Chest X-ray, AP view. Patient: 48 years old, sex M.
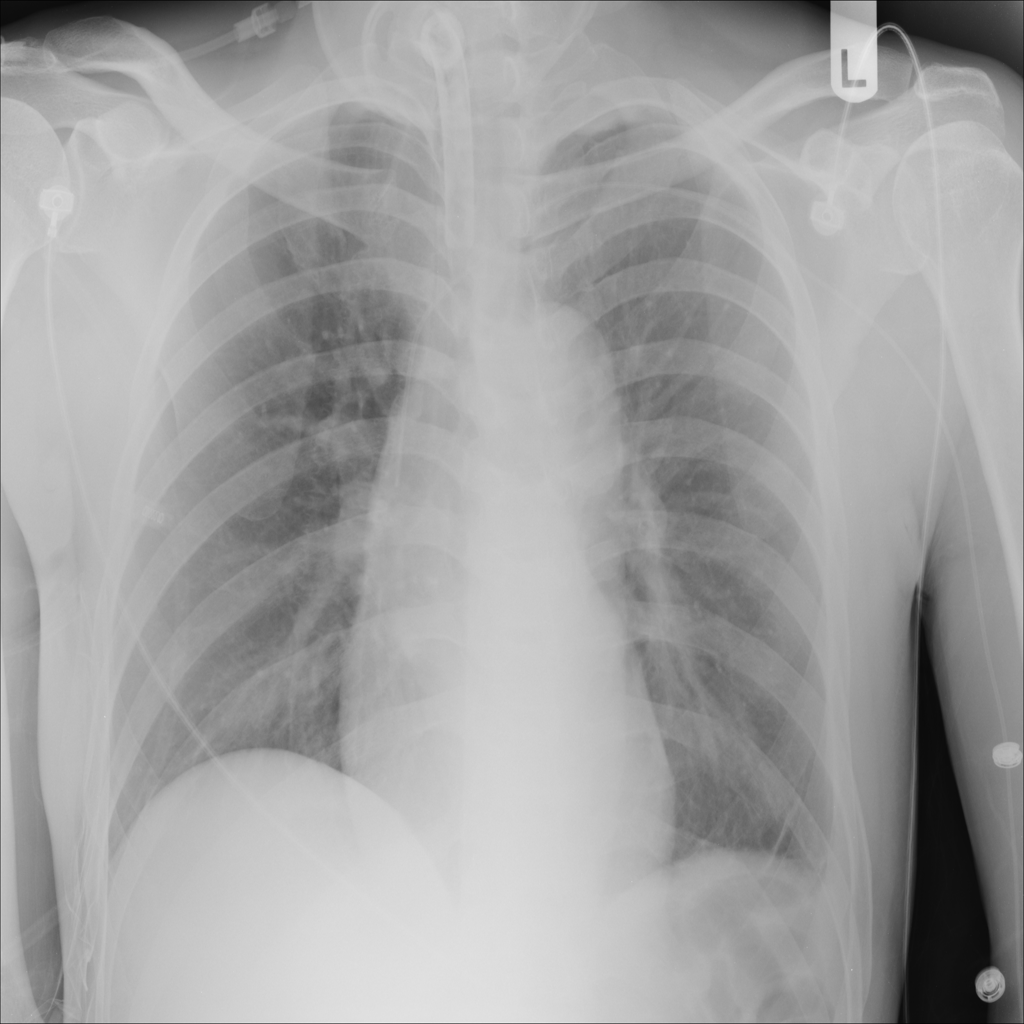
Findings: No Finding